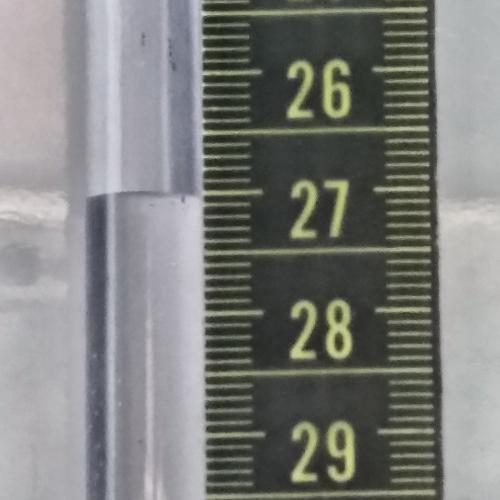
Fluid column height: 27.0 cm